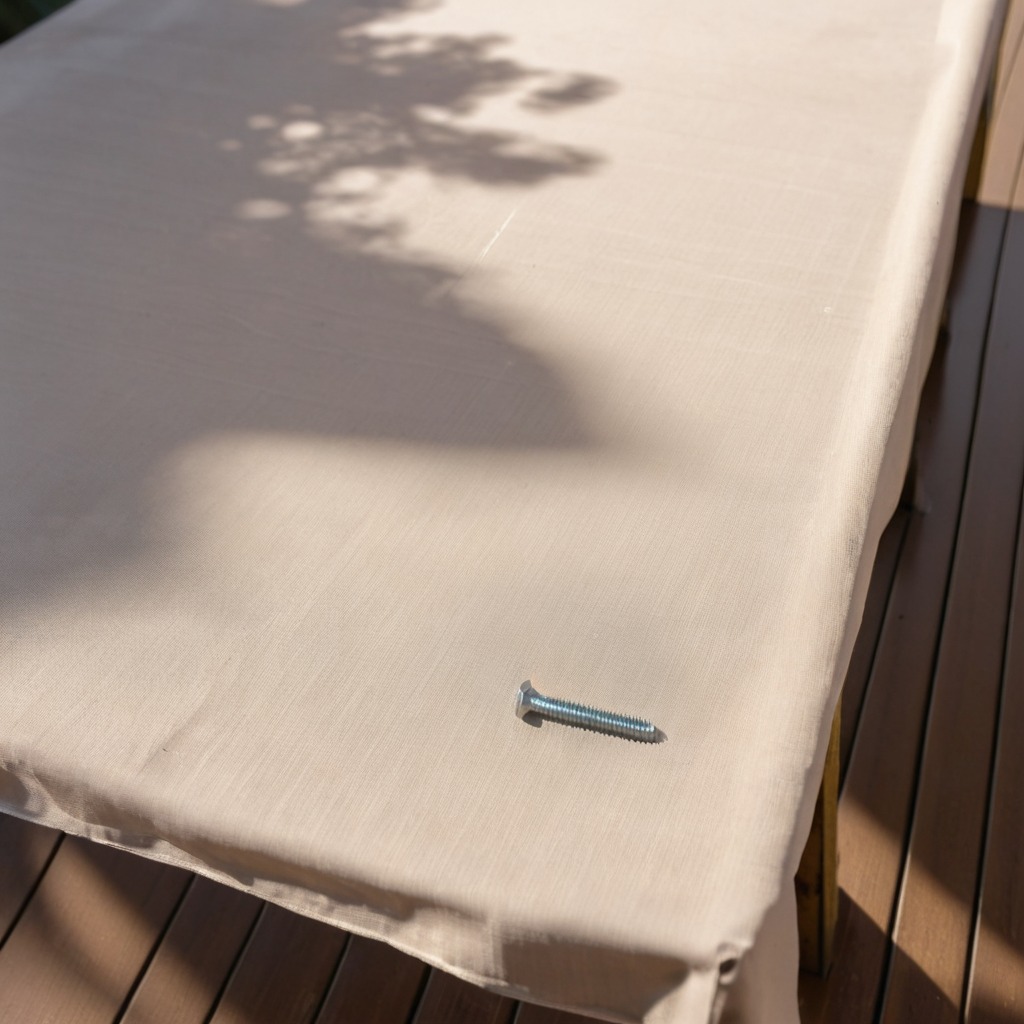
A metal screw lying on the wooden table in an outdoor workshop during daytime bright natural light soft shadows worn but beneath the cloth